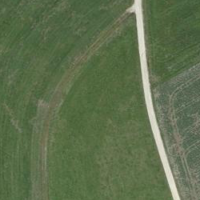
EUNIS habitat code: 24
Species observed at this site:
Centaurea cyanus
Papaver rhoeas